Question: I have recently started trying to use Git hub for some of my Visual Studio projects.
I seem to have somehow messed up my solution because I cannot compile due to this errror:

How can I correct this? and how can I prevent this from happening again?
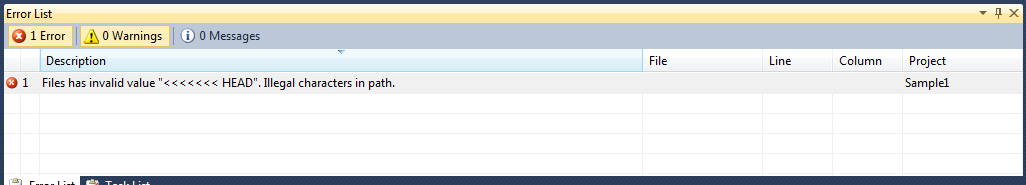
Answer: It looks like you've experienced your first conflict in a version control system. At least some VCSs like Git and SVN use what are called "conflict markers" in files where they couldn't figure out how to resolve the conflicts automatically, and require manual user conflict resolution.
I encourage you to read about how you can resolve conflicts in Git from the <URL>. You can also read about resolving conflicts in Git in these other Stack Overflow answers:
1. Git merge left HEAD marks in my files.
2. Git conflict markers.
3. How do I fix merge conflicts in Git?.
. It will help you a lot with learning how to become really great at using Git.